Question: This is what I have right now from this code:
'''
<table><tr>
<td><div id="adt"></div></td> <!-- 336x280 ad code -->
<td id="butw"><div id="butto">Follow @Twitter</div></td> <!-- Twitter Button -->
<td><div id="ado"></div></td> <!-- 300x600 ad code -->
</tr></table>
'''
(image of the result)

My goal is to get the Twitter to be aligned underneath the first .
I'm not sure whether to use CSS to align the div relative to the table cell or if there's another method I'm forgetting.
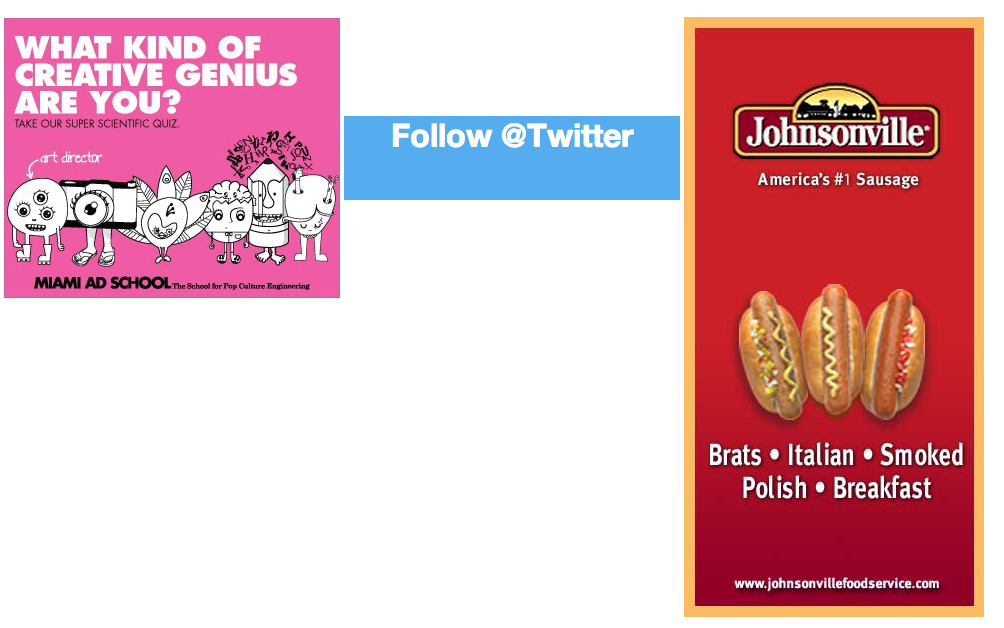
Answer: One way to do this is by moving the Twitter 'div' to the next row.
'''
<table>
<tr>
<td><div id="adt"></div></td> <!-- 336x280 ad code -->
<td><div id="ado"></div></td> <!-- 300x600 ad code -->
</tr>
<tr>
<td id="butw"><div id="butto">Follow @Twitter</div></td> <!-- Twitter Button -->
<td> <!-- extra TD here --> </td>
</tr>
</table>
'''